Question: What i'm doing wrong in my code:
'''
$.each($("input[value='"+id+"']"), function(index, value) {
alert($(this).val());
$("input[value='"+$(this).val()+"']").prevAll('.t-item:first').remove();
});
'''
Html schema:

p.s im doing 'each' since i have the same html on other place on my page so i want to remove from both places
In this html example, my id is 249 or 293
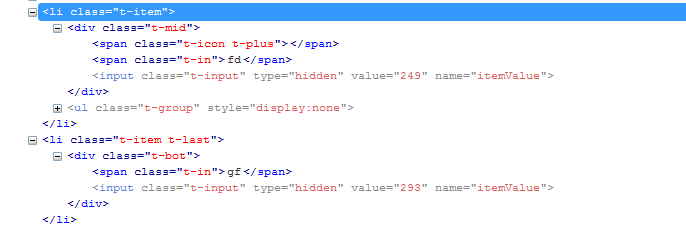
Answer: You could try:
'''
$.each($("input[value='"+id+"']"), function(index, value) {
alert($(this).val());
$(this).closest('.t-item').remove();
});
'''
<URL>
'Get the first element that matches the selector, beginning at the current element and progressing up through the DOM tree.'